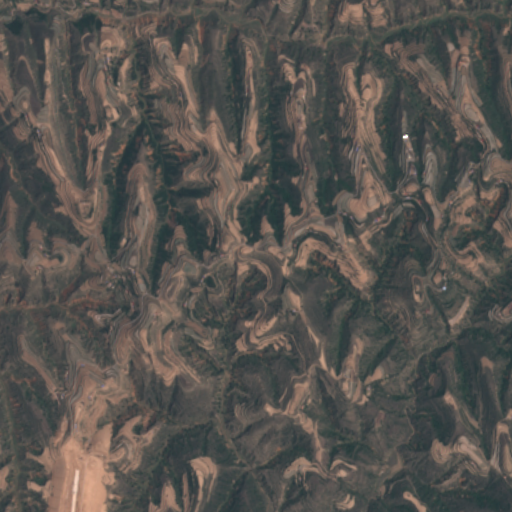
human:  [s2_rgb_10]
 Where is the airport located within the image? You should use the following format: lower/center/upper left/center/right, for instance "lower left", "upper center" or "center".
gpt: The airport is located in the lower left of the image.
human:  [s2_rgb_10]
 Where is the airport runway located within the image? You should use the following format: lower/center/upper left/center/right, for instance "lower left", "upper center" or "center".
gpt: The airport runway is located in the lower left of the image.
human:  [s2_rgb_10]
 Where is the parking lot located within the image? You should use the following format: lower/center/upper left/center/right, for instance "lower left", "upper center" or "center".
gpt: There is no parking lot in the image.